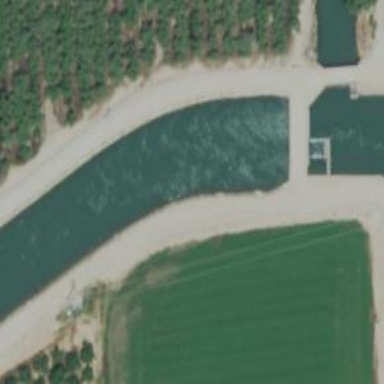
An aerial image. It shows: Canal.